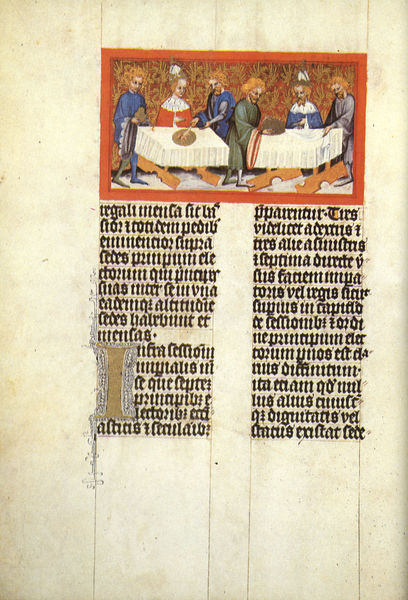
Titel: Die Goldene Bulle
Institution: Wien, Österreichische Nationalbibliothek
Schlagwörter: blau, gruppe, grün, menschen, bunt, männer, tisch, tische, rot, bart, bibel, teller, bild, tischtuch, decke, schrift, papier, farben, farbe, spalten, könig, essen, tapete, verzierung, brot, buch, druck, seite, text, mahl, buchdruck, mittelalter, abendmahl, zeilen, schief, latein, gemeinschaft, majuskel, minuskel, grupp, bibeö, i